The picture encodes a bearing's raw vibration samples as pixel intensities in a 2-D grid. Diagnose the bearing from this image, choosing from: normal, inner_race, outer_race, ball.
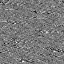
Answer: inner_race